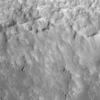
Label: not_dusty